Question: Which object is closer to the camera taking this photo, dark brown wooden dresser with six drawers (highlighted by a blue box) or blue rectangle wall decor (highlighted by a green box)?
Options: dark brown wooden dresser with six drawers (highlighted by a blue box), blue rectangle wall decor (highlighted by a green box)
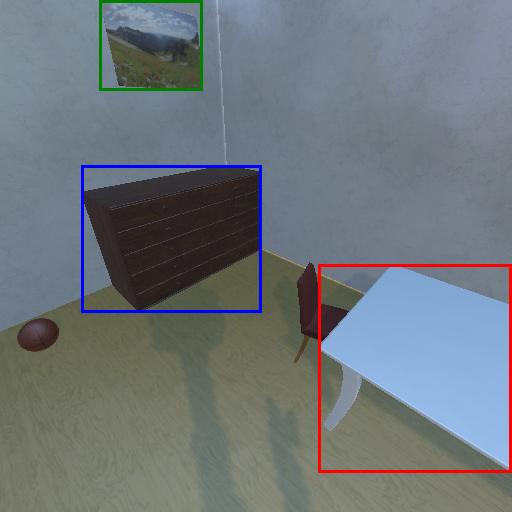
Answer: dark brown wooden dresser with six drawers (highlighted by a blue box)